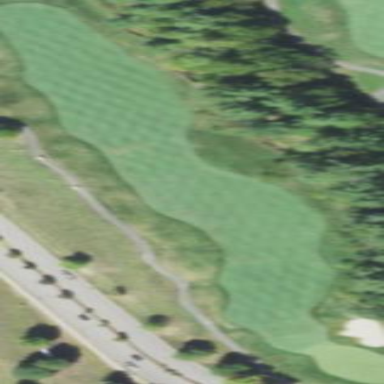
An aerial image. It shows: Grassy area designated as golf fairway.